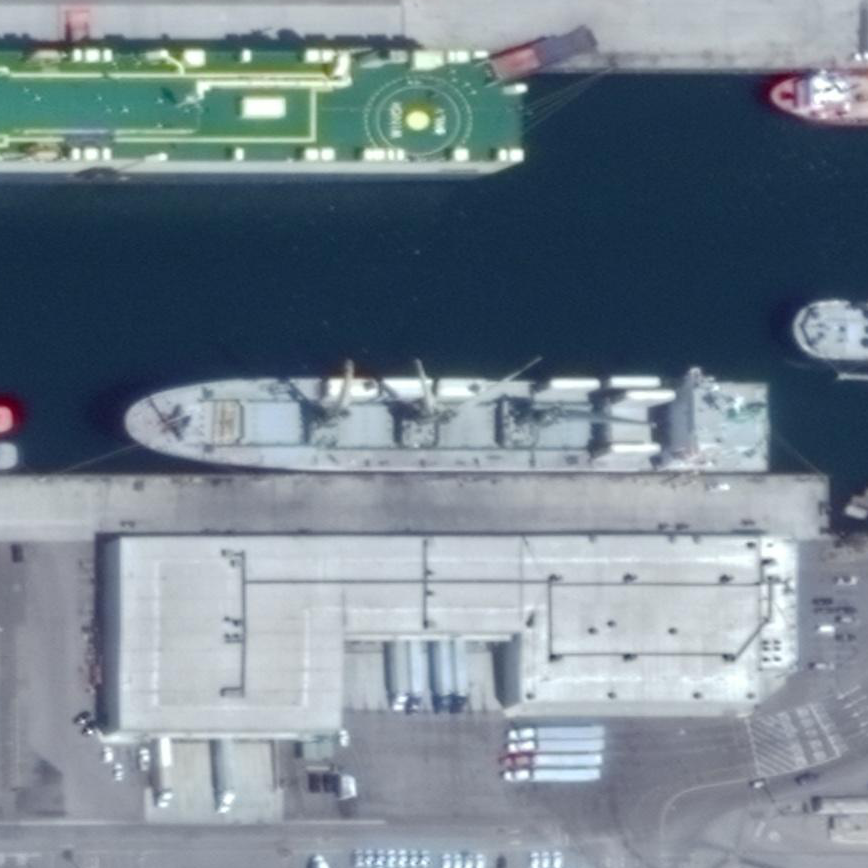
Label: civil